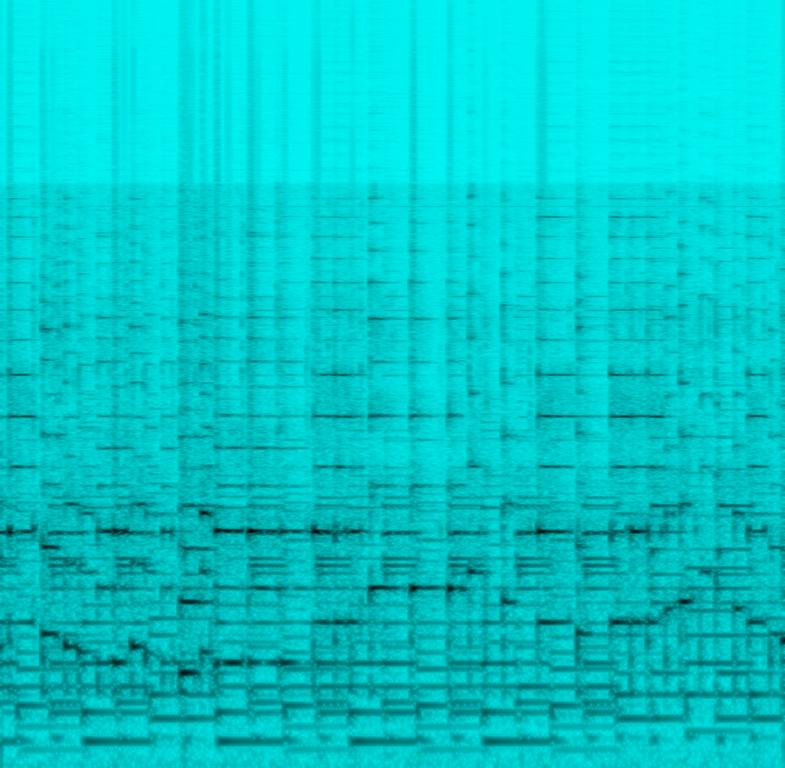
The low quality recording features a cover that consists of a mandolin solo melody playing over playback instrumental that has smooth bass and acoustic rhythm guitar. The recording is noisy, in mono and it sounds passionate and joyful.